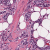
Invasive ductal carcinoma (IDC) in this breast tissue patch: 1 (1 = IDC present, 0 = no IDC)